Question: I renamed my Xcode project, now it is saying that I will lose changes if I close; I cant't figure out how to save the renamed Xcode project!

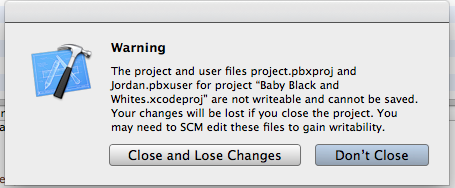
Answer: Did you rename the project from Finder? Then just select "Close and Lose Changes", then re-open the project.